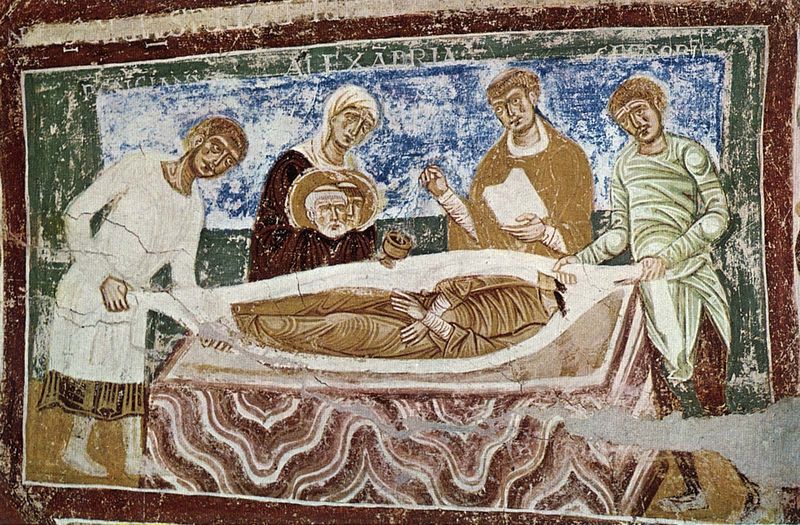
Titel: Dom von Aquileia
Standort: Aquileia (EU - I)
Schlagwörter: blau, gemälde, mann, gelb, grün, menschen, braun, männer, tuch, malerei, alt, kleidung, leiche, tot, toter, tragen, vergilbt, wandmalerei, bücken, beten, salbung, heiligenschein, begräbnis, sarg, nimbus, gestorben, grab, leichentuch, weihrauch, heilige, fresko, waschung, kalk, alexander, aufbahrung, alexandria, begraben, alexadria